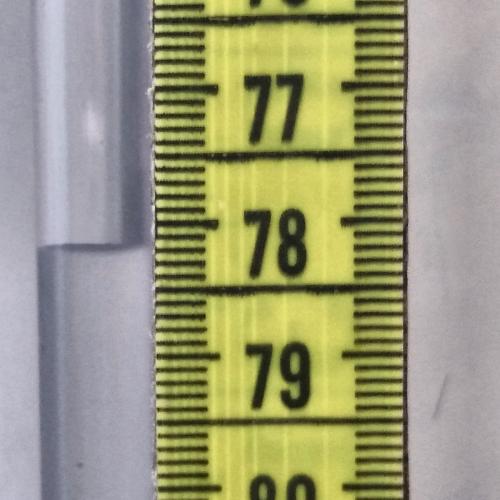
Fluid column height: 78.2 cm